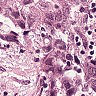
Metastatic tissue present: yes